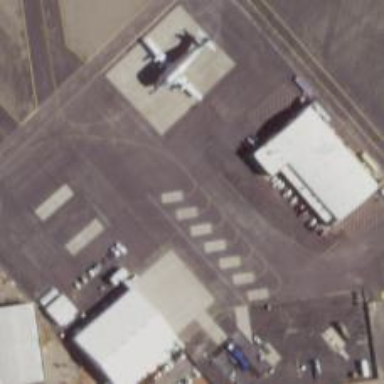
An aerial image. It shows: Image of taxiway at airport.